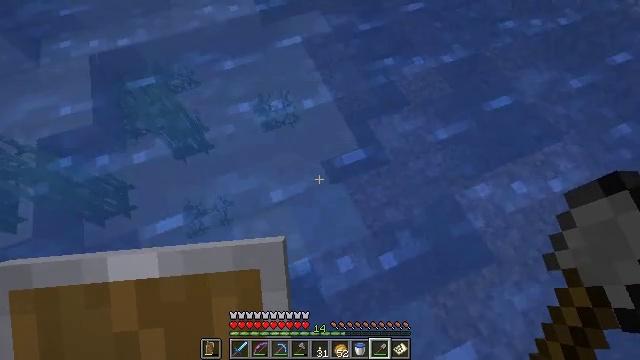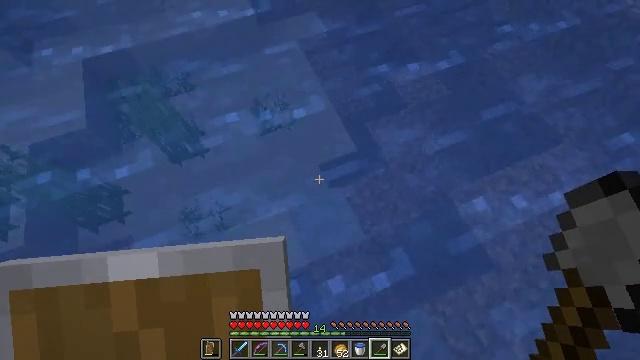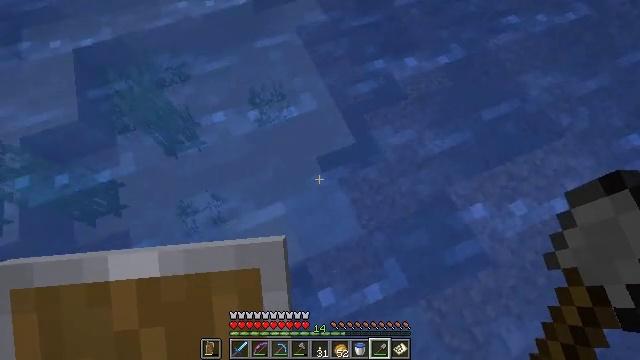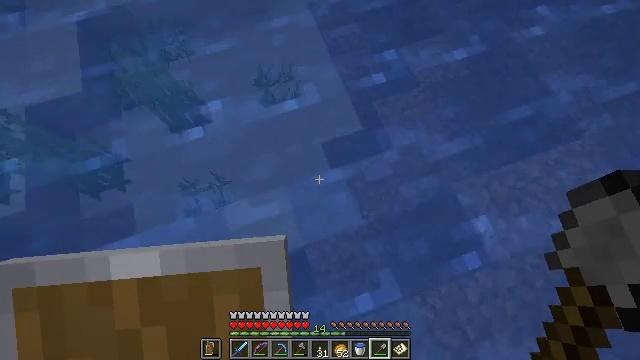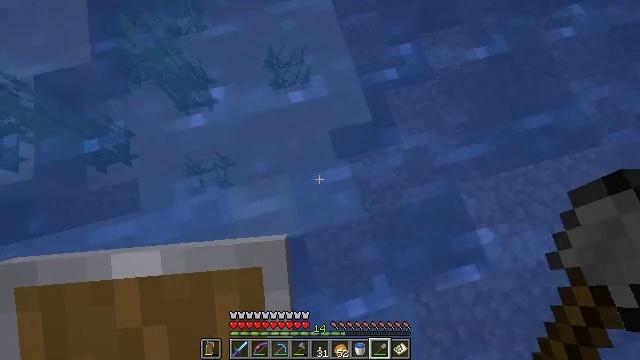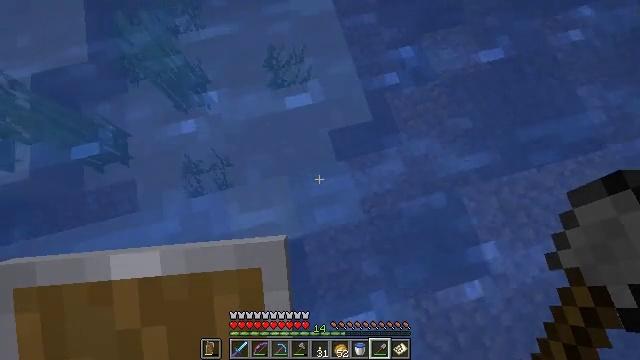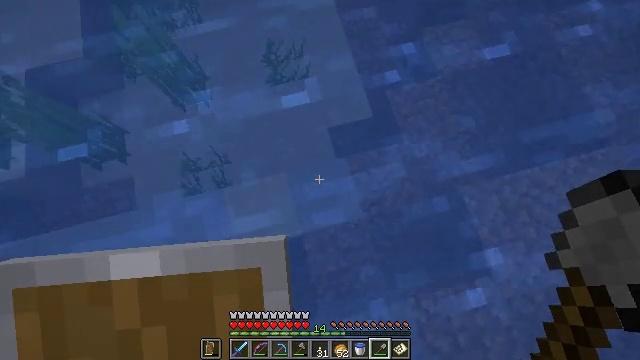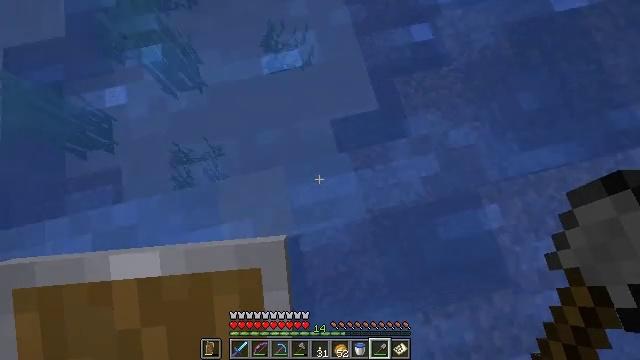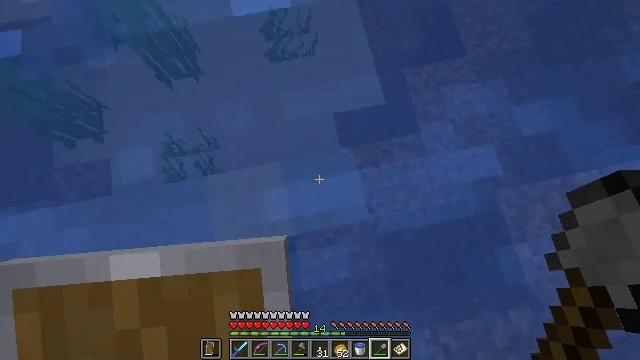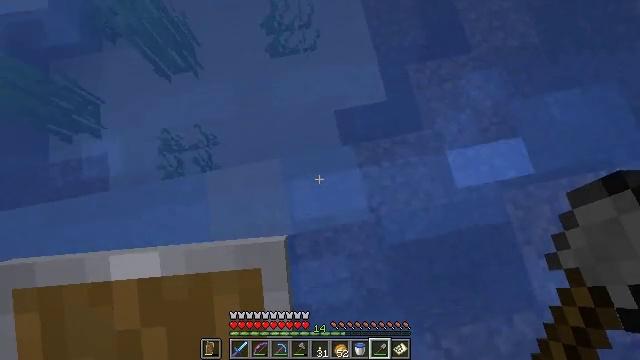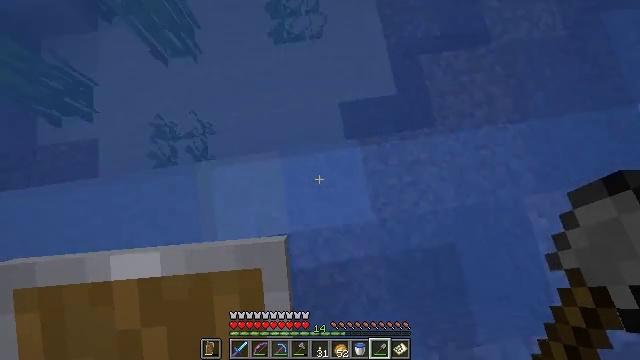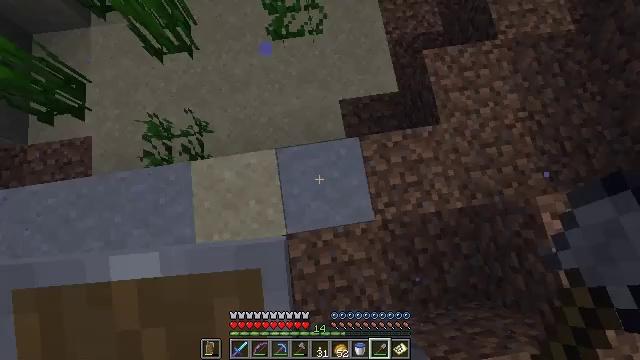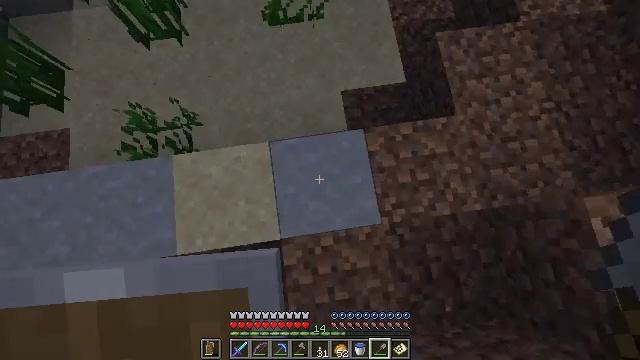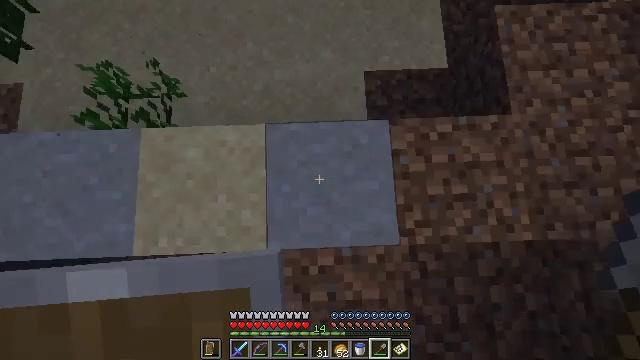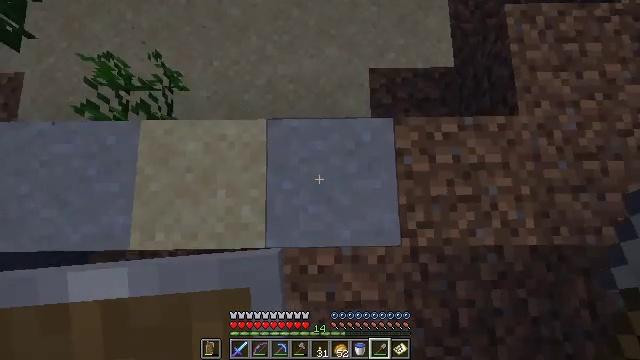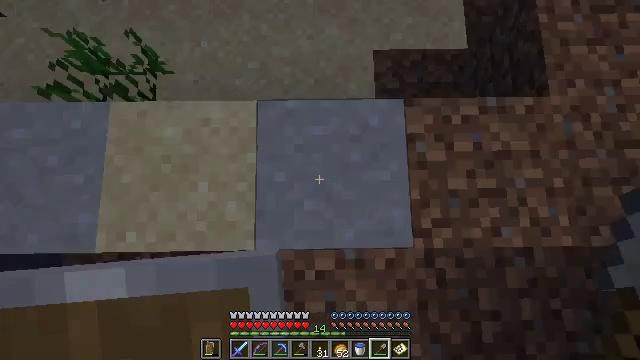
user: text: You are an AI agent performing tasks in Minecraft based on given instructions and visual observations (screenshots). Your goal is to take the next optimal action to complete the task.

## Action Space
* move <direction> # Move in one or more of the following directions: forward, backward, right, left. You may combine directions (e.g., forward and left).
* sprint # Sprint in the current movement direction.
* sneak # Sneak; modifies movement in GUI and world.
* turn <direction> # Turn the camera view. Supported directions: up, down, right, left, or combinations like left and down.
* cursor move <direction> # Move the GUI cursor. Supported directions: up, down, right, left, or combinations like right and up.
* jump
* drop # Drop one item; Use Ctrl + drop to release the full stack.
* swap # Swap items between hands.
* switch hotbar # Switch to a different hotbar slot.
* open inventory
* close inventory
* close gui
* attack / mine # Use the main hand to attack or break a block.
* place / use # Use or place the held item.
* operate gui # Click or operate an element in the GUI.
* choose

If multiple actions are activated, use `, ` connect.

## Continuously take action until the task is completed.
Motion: motion action
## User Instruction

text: Gather clay blocks.
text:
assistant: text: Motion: move forward and move right
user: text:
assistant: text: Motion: move forward, turn down
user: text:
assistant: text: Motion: move forward, turn left and down
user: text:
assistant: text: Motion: move forward, turn left and down
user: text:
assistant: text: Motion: move forward, sneak
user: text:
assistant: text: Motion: sneak
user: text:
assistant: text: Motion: sneak, turn left and down
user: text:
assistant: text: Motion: sneak, turn left
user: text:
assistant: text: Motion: sneak
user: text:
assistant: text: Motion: sneak, turn left
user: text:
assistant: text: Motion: sneak
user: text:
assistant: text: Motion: sneak
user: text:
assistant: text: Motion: sneak, turn left
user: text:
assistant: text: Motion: sneak, turn left
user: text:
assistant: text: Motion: sneak
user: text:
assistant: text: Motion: sneak
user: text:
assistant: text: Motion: sneak, attack / mine
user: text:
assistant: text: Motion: attack / mine
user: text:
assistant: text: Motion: attack / mine
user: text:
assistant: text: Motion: attack / mine
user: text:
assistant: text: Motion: attack / mine
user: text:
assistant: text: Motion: attack / mine
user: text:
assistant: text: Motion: attack / mine
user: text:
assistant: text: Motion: attack / mine
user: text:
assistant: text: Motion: attack / mine
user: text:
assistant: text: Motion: attack / mine
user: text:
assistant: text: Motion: attack / mine
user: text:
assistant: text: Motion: attack / mine
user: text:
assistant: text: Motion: attack / mine
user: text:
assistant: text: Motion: attack / mine